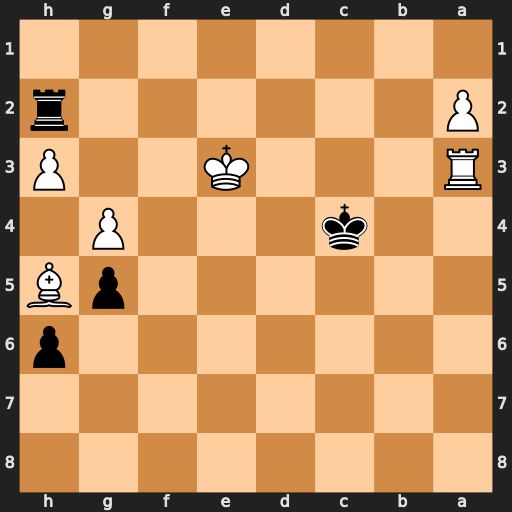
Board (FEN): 8/8/7p/6pB/2k3P1/R3K2P/P6r/8
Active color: b
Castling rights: -
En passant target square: -
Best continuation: Rxh3+ Ke4 Rxa3